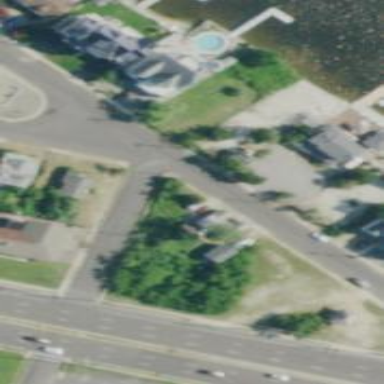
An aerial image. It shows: Residential road with asphalt surface and separate sidewalk. The junction features jughandle configuration.